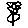
Label: flower